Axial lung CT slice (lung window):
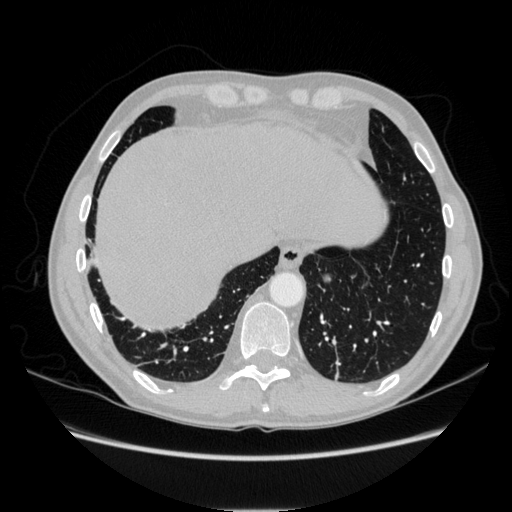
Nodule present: yes
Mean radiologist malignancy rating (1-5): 3.75